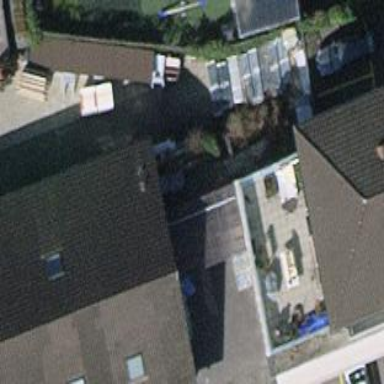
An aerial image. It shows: View of roof of building.